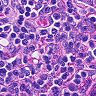
Metastatic tissue present: no